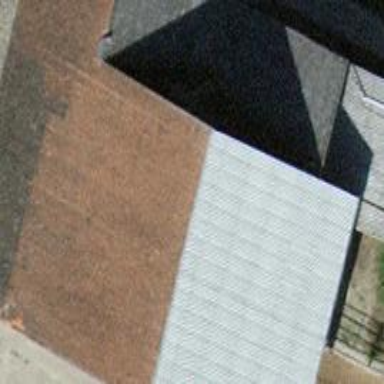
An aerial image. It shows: Gabled roof on farm auxiliary building.